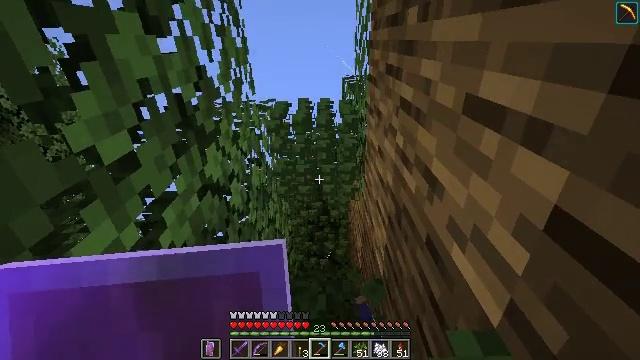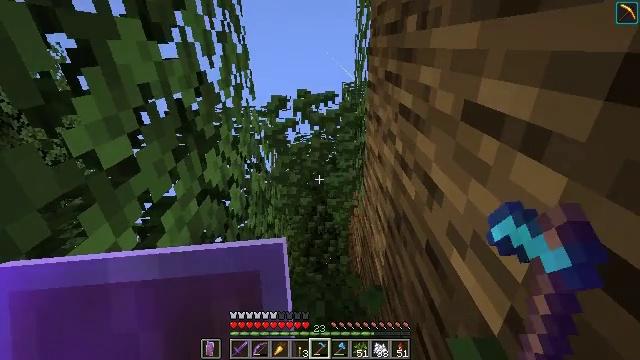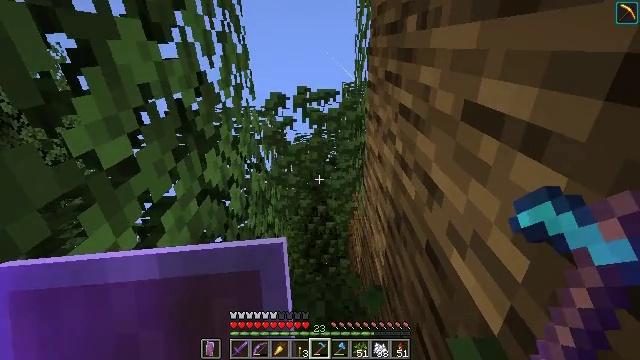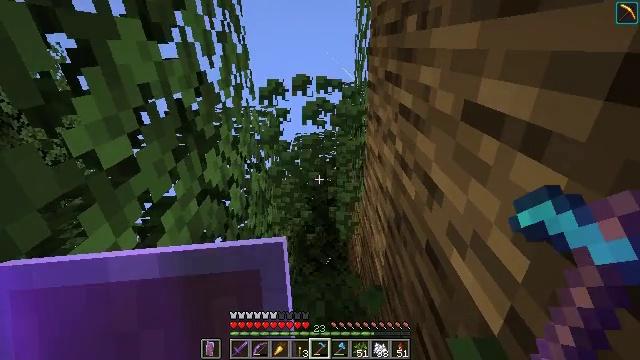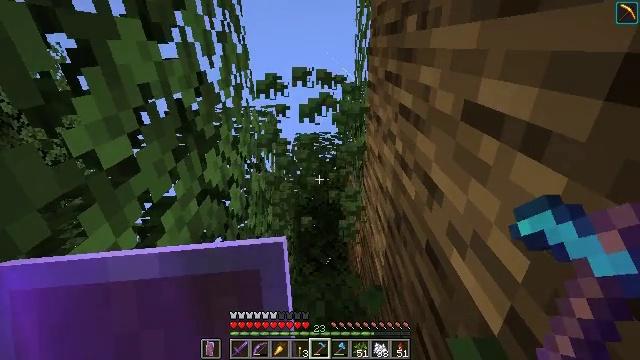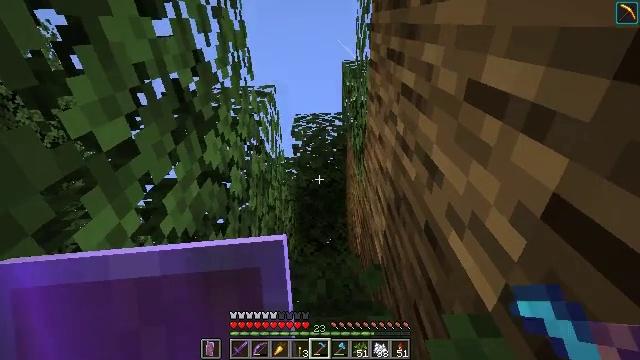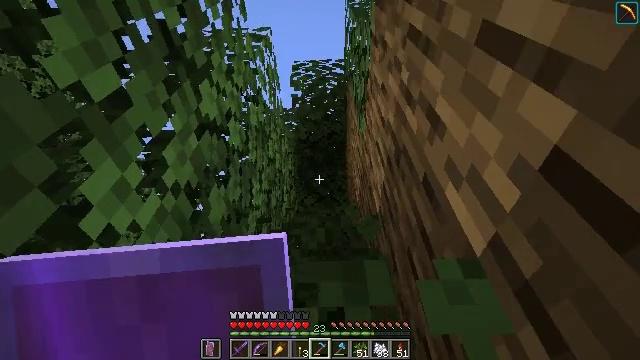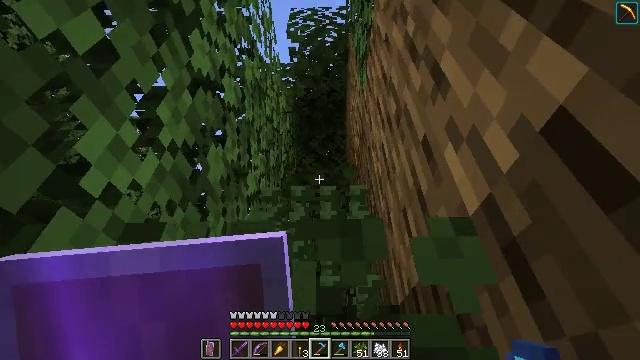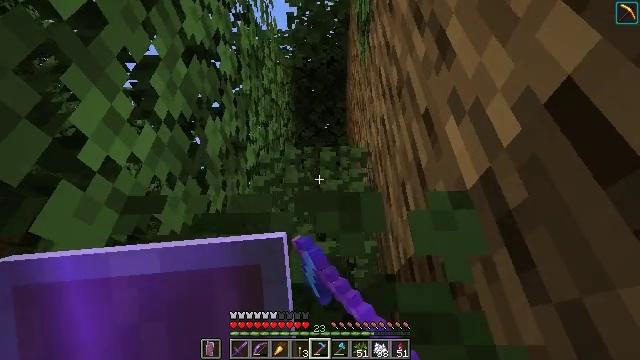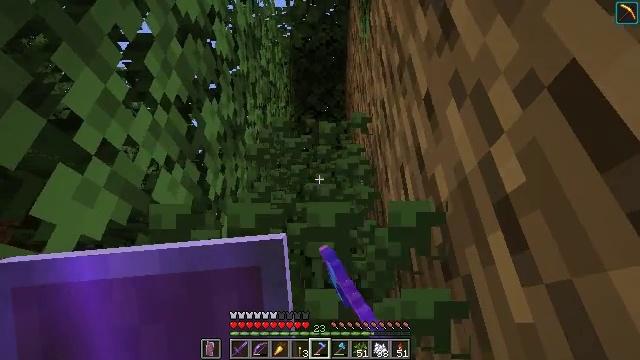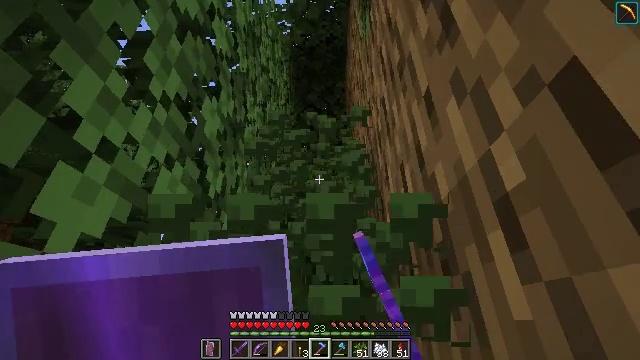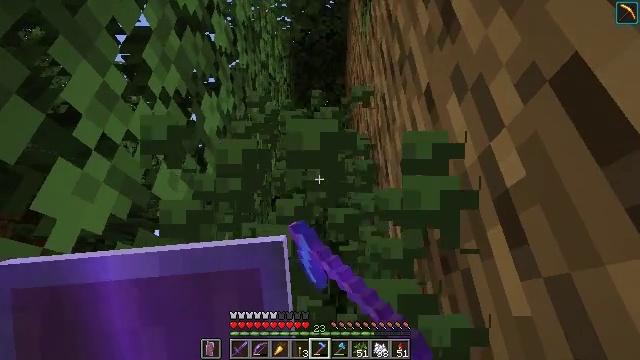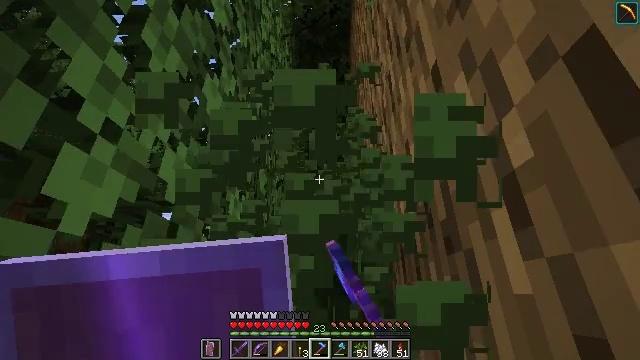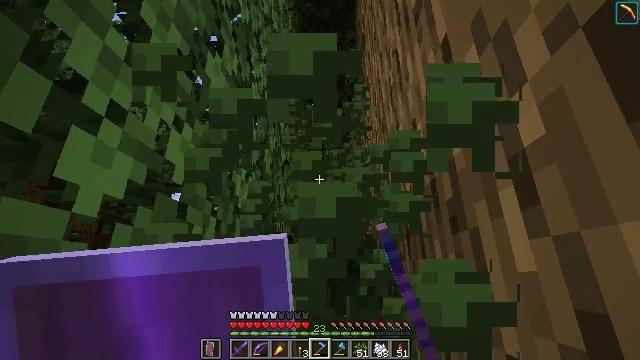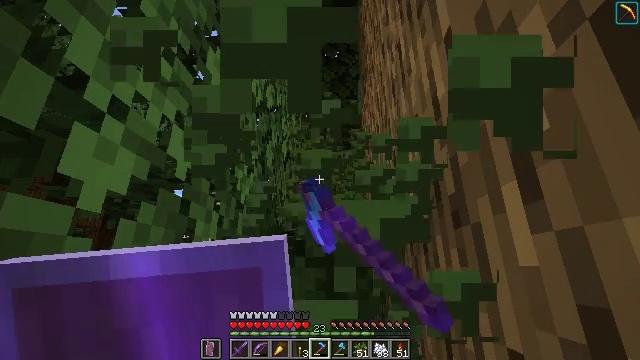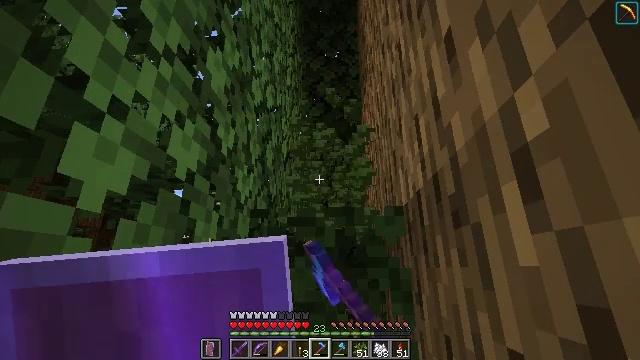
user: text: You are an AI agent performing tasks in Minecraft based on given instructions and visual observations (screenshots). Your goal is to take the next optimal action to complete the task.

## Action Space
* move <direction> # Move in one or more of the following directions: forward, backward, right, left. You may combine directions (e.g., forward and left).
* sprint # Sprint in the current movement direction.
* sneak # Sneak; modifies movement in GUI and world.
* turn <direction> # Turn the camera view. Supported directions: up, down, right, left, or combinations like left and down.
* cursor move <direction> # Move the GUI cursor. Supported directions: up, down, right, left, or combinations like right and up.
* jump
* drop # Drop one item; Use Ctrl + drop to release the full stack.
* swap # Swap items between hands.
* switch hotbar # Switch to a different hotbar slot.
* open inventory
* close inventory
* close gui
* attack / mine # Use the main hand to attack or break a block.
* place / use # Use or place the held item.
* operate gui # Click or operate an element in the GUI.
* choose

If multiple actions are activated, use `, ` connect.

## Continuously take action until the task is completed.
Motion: motion action
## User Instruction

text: Break oak leaves from the trees.
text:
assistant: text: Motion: turn up, attack / mine
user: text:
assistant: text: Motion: attack / mine
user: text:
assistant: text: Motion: attack / mine
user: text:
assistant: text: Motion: attack / mine
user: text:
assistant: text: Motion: turn down, attack / mine
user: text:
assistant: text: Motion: turn down, attack / mine
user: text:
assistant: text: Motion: turn down, attack / mine
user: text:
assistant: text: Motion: turn down, attack / mine
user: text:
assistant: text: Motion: turn down, attack / mine
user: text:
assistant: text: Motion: attack / mine
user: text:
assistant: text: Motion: attack / mine
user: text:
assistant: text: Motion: turn left and down, attack / mine
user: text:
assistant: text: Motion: turn left and down, attack / mine
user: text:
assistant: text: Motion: turn down, attack / mine
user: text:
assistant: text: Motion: attack / mine
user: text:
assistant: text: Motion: attack / mine
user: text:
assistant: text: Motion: attack / mine
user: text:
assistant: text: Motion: attack / mine
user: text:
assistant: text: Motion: attack / mine
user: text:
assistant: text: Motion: attack / mine
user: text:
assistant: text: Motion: attack / mine
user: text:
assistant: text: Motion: attack / mine
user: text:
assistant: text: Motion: attack / mine
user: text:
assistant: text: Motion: attack / mine
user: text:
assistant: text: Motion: no_op
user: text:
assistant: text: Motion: no_op
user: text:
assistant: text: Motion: no_op
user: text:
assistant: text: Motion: turn down
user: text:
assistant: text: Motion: turn right and down
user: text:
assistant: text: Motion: turn down